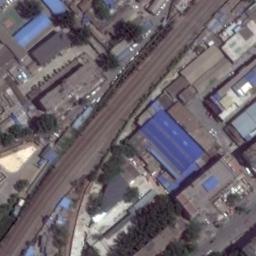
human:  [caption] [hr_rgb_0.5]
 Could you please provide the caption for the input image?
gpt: These railways with a branch go through a industrial area .

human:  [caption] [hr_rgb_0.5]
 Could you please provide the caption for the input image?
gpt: Many buildings of different shapes and sizes are beside the railway .

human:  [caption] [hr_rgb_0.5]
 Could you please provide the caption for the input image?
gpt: The railway is next to some houses .

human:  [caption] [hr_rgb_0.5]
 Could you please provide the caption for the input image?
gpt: There are two trains passing by in the picture .

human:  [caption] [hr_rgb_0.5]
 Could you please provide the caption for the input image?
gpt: There are many buildings beside the railway .